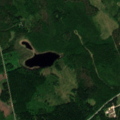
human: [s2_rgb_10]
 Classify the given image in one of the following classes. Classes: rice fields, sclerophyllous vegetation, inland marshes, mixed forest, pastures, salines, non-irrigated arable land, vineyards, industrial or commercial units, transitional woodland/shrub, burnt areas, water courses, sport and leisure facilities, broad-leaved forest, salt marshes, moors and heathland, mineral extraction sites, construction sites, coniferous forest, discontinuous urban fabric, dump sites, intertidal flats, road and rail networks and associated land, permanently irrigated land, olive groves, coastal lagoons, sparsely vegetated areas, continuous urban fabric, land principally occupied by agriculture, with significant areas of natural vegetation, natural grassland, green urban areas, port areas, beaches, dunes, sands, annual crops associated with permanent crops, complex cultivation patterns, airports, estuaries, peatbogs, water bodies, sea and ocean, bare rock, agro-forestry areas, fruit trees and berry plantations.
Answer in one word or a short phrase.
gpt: broad-leaved forest, coniferous forest, mixed forest, transitional woodland/shrub